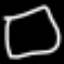
Label: square